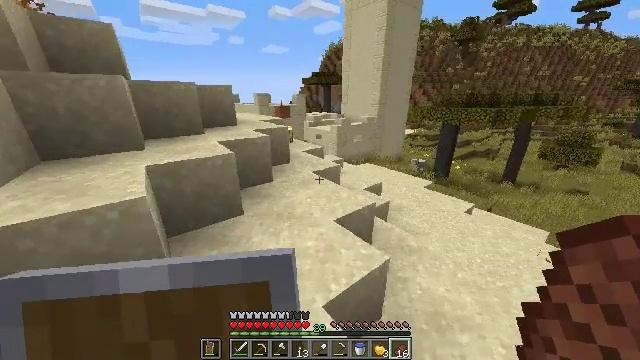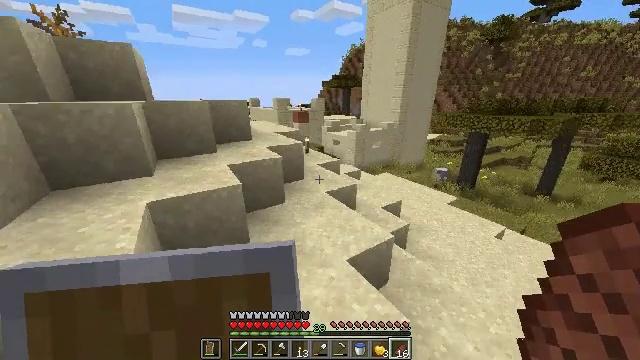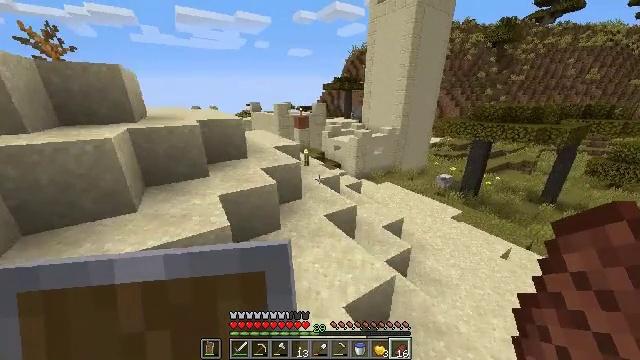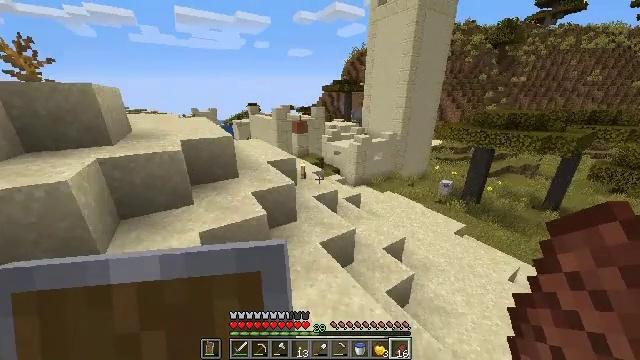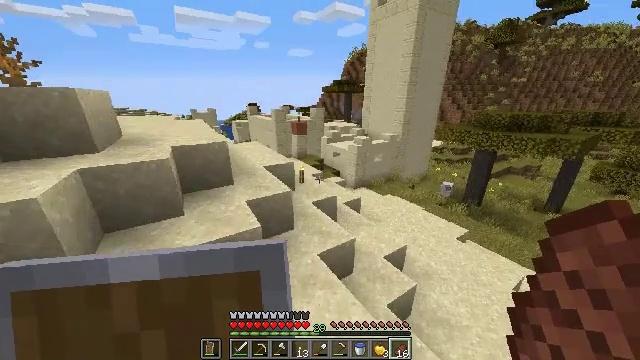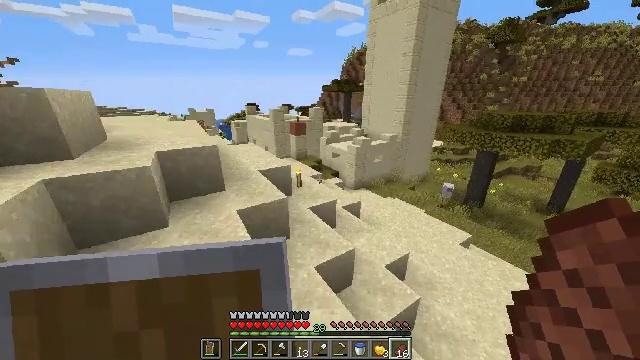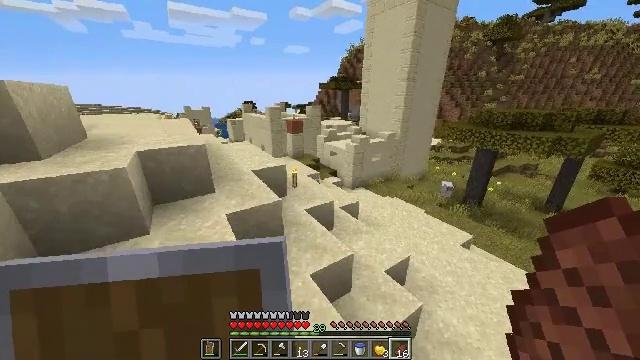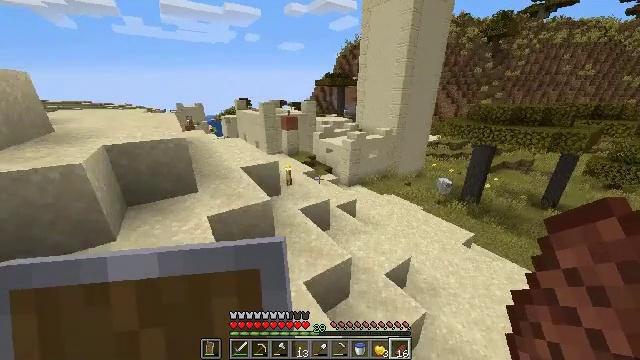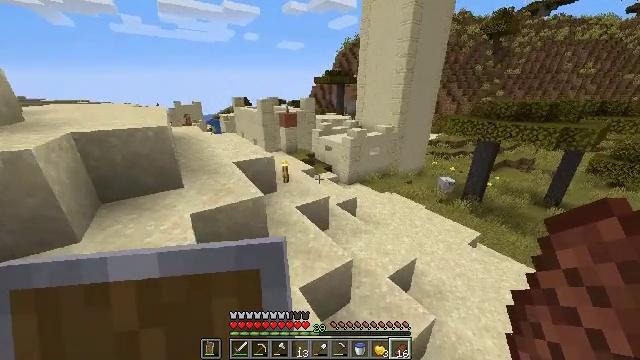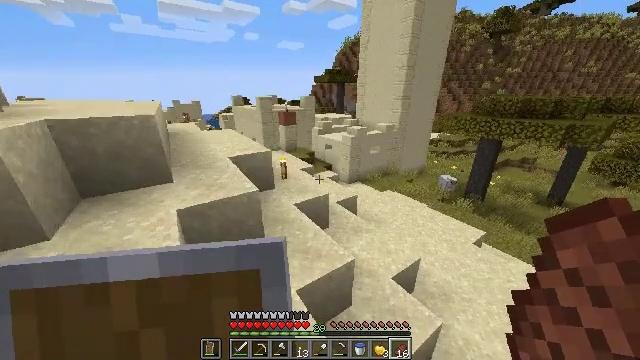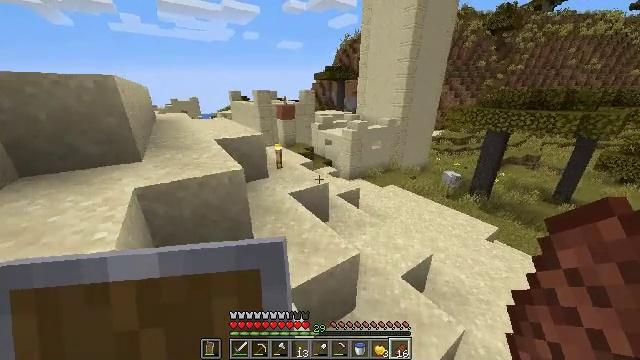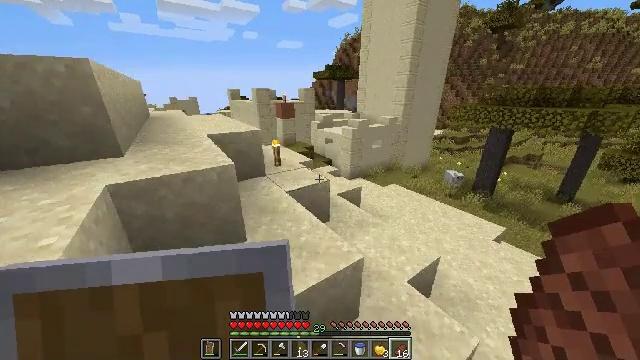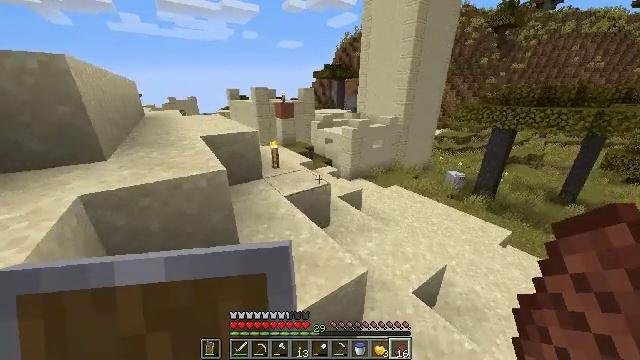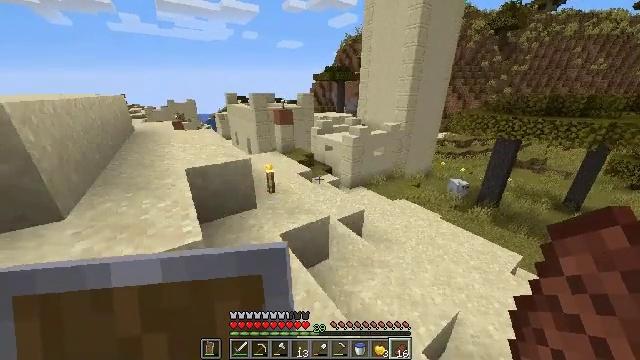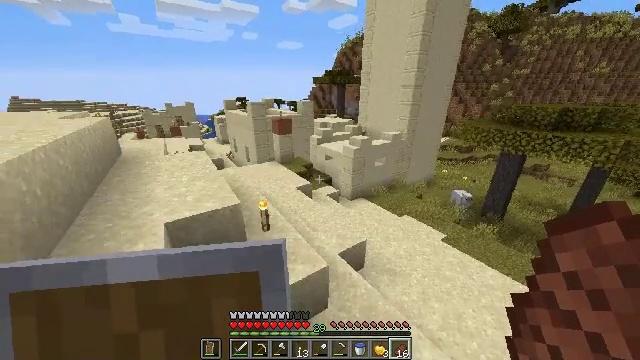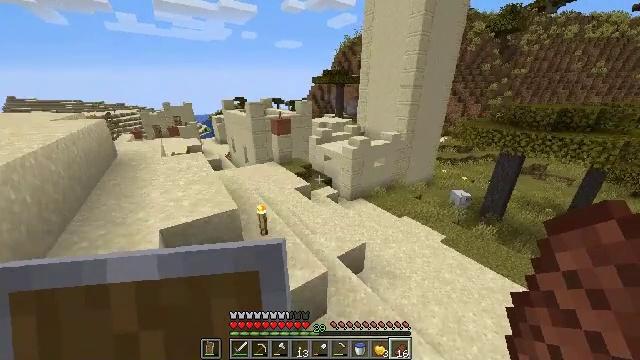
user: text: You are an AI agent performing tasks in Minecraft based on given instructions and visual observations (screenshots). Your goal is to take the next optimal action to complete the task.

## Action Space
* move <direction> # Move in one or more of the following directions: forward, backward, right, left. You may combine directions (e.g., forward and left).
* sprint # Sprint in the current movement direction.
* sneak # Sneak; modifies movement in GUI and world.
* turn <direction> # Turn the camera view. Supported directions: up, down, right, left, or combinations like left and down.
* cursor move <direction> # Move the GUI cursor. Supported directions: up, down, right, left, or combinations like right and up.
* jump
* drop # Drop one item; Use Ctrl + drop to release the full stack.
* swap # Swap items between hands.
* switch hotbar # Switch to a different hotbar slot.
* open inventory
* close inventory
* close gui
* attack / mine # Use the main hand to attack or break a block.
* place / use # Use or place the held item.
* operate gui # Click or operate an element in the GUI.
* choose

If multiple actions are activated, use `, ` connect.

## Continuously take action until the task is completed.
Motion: motion action
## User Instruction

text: Remove a orange terracotta from the inventory.
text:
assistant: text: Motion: move forward, sprint, turn left, jump
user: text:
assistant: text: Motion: move forward, sprint, jump
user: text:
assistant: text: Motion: move forward, sprint, jump
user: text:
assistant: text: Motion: move forward, sprint, jump
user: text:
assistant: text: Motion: move forward, sprint, jump
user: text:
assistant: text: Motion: move forward, sprint, jump
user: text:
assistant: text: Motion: move forward, sprint, turn right, jump
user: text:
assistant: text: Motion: move forward, sprint, jump
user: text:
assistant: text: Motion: move forward, sprint, jump
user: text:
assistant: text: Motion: move forward, sprint, jump
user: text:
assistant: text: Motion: move forward, sprint, jump
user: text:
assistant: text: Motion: move forward, sprint, jump
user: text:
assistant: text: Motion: move forward, sprint, jump
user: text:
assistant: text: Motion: move forward, sprint, jump
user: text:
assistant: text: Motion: move forward, sprint, jump
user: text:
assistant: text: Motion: move forward, sprint, jump
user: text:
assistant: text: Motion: move forward, sprint, jump
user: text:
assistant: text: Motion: move forward, sprint, jump
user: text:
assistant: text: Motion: move forward, sprint, jump
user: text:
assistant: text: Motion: move forward, sprint, jump
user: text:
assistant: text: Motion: move forward, sprint, jump
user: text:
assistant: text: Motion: move forward, sprint, jump
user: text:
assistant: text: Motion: move forward, sprint, jump
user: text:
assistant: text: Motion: move forward, sprint, jump
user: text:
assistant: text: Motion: move forward, sprint, turn left, jump
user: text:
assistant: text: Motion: move forward, sprint, turn left, jump
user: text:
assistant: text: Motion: move forward, sprint, jump
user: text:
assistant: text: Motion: move forward, sprint, jump
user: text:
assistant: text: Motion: move forward, sprint, jump
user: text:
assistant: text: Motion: move forward, sprint, jump